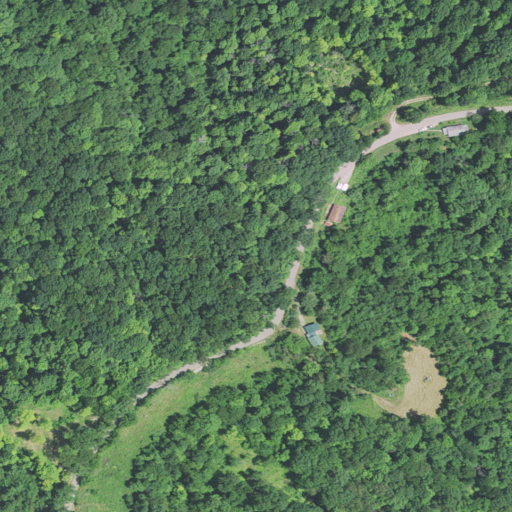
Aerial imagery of ridge(s) in West Virginia named Mount Carmel Ridge containing deciduous forest, open development, mixed forest, and low intensity development